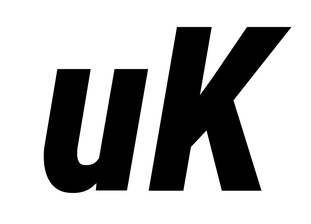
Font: Roboto-Italic_Condensed_ExtraBold_Italic